Field crop: maize
Growth stage: 2
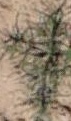
Species: salsola